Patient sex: M
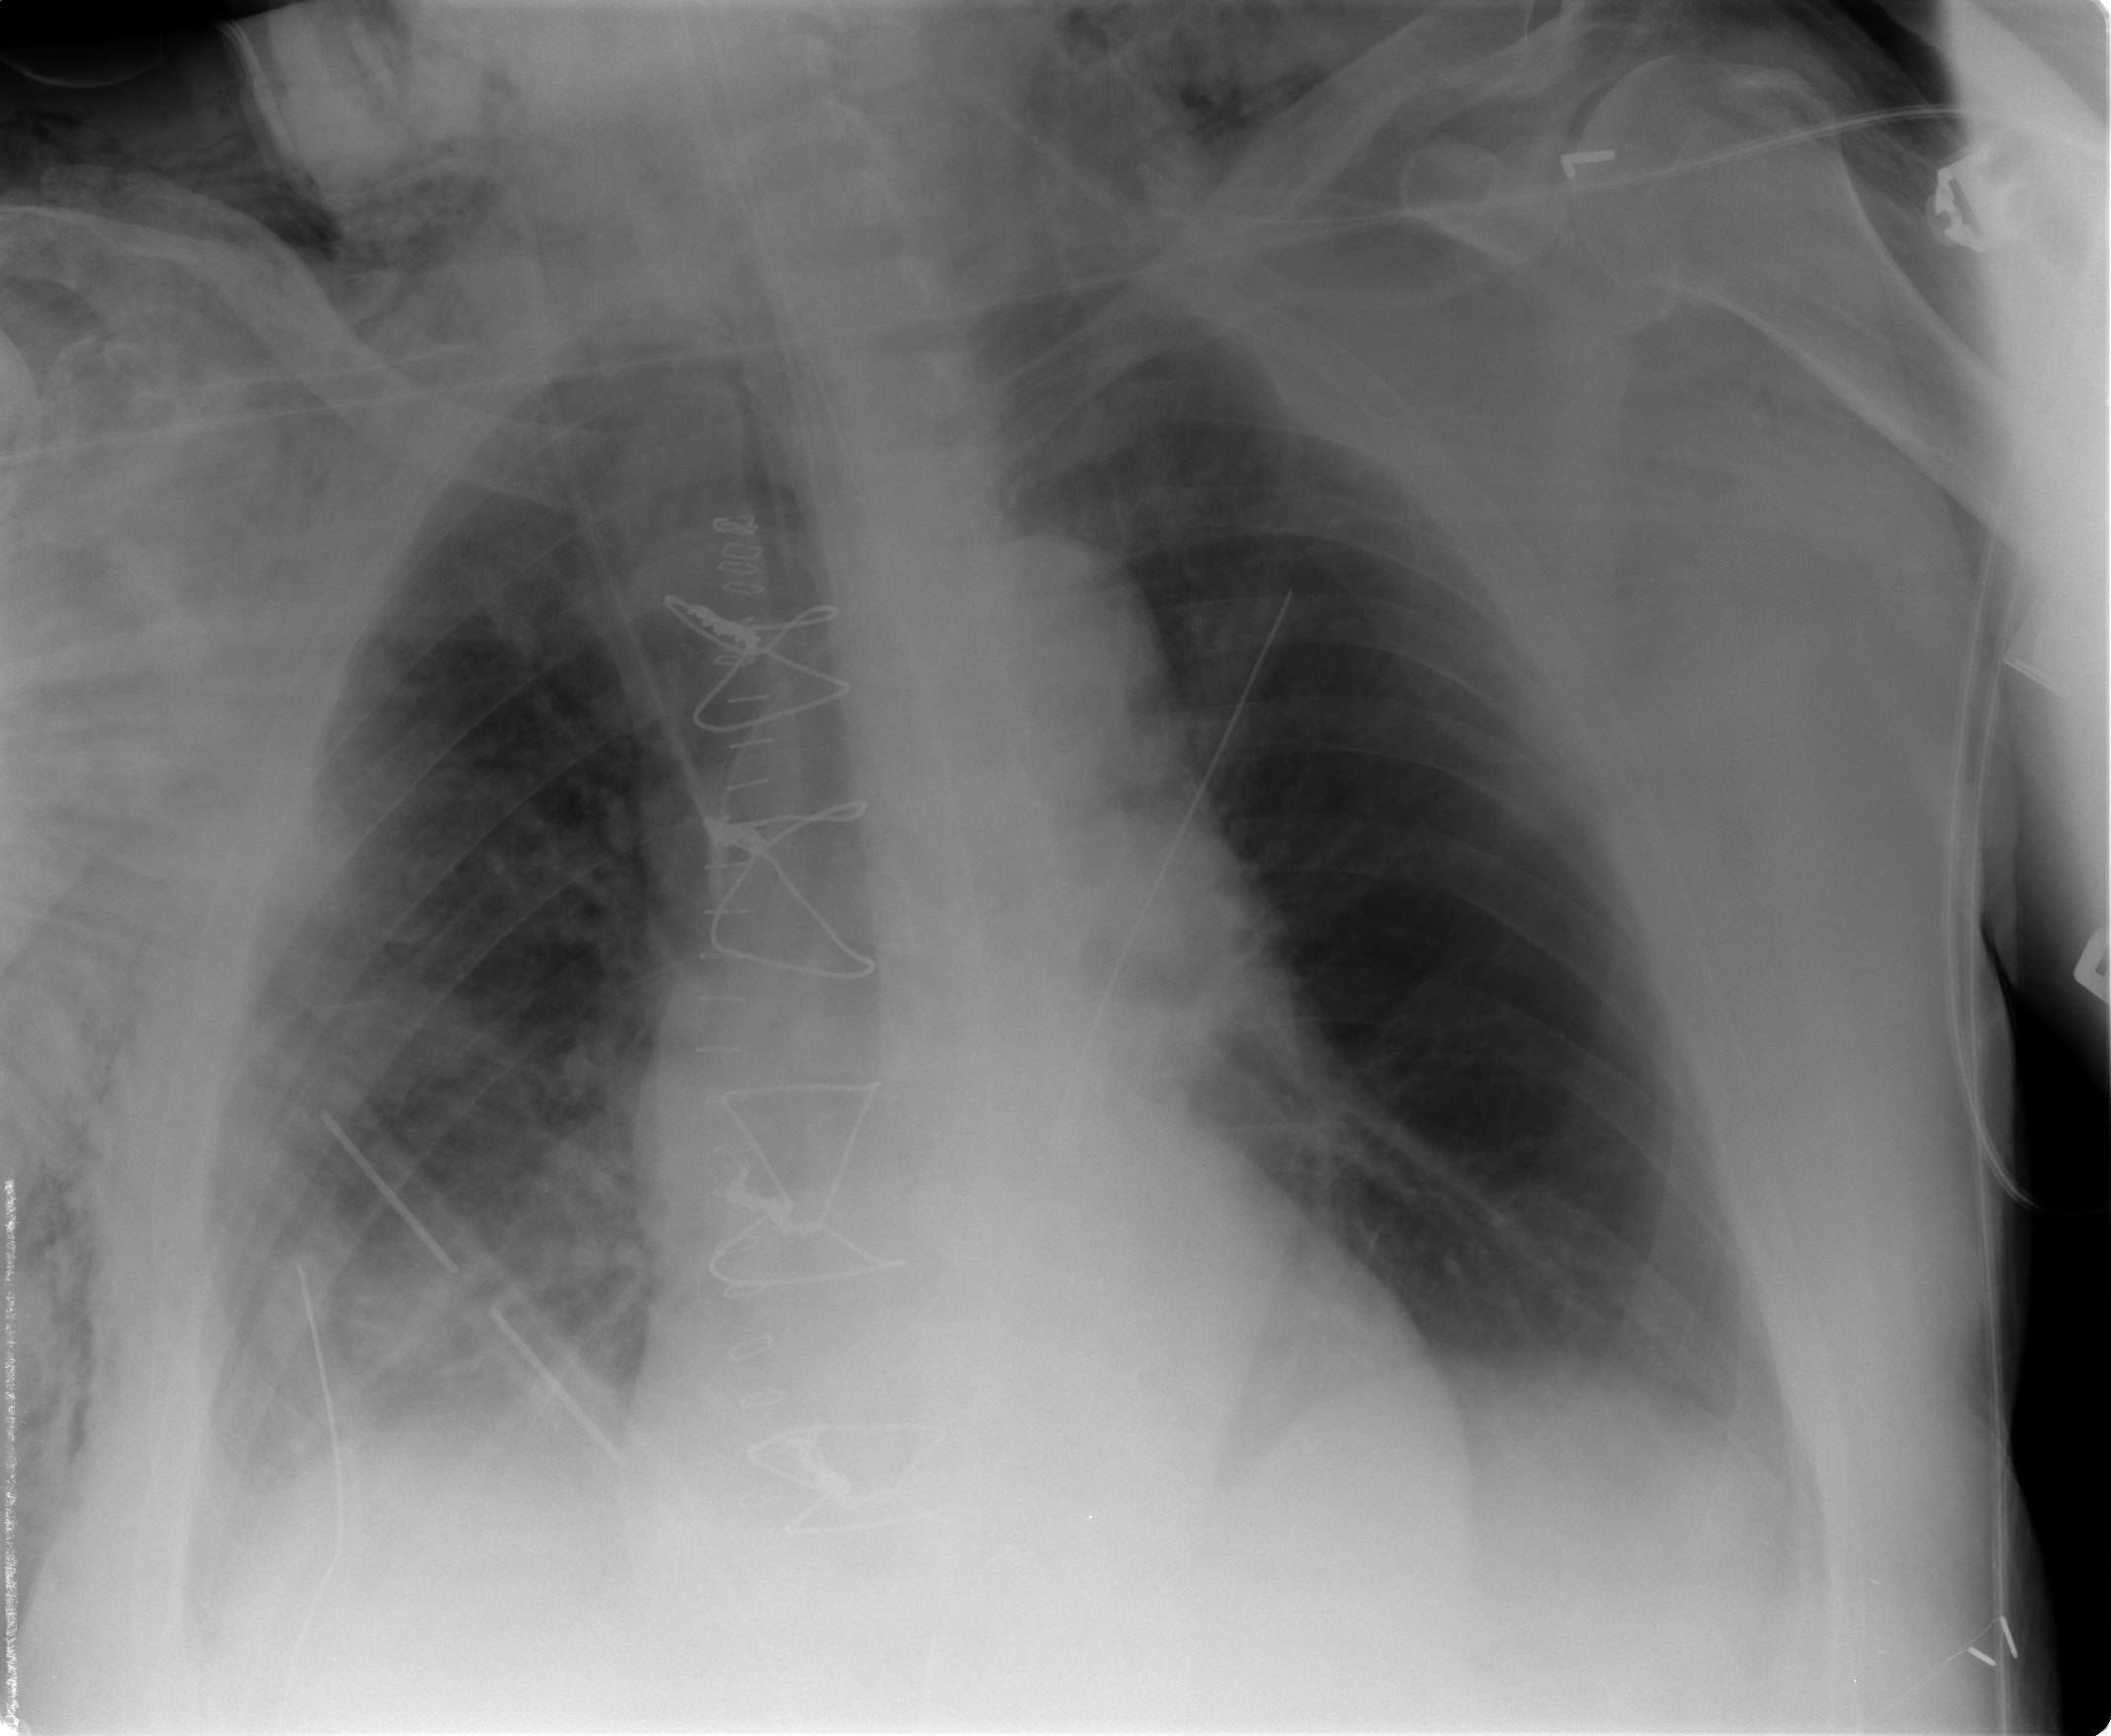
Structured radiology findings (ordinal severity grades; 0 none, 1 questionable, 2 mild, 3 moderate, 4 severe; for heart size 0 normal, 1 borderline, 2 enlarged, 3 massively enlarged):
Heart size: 0
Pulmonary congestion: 0
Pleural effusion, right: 2
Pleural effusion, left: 2
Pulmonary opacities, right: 1
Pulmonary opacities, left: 0
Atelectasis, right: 2
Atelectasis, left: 2